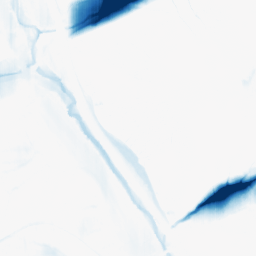
Category: morphological
Decomposition family: morphological_ellipse
Decomposition parameters: operation: closing
width: 50
height: 5
Upsampling method: lanczos
Upsampling parameters: scale: 2
Upsampling scale: 2